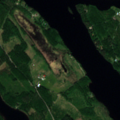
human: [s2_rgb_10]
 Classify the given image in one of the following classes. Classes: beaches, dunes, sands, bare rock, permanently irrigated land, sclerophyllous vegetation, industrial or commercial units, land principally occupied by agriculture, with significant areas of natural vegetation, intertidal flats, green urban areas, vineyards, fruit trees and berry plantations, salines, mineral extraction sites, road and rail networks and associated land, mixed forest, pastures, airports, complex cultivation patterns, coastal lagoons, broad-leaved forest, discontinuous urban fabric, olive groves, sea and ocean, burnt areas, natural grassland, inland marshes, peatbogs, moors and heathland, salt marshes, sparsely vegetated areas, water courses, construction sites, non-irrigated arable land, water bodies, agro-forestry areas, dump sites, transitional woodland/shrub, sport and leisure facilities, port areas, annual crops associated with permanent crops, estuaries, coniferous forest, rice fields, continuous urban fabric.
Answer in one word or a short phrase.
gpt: broad-leaved forest, coniferous forest, mixed forest, water bodies